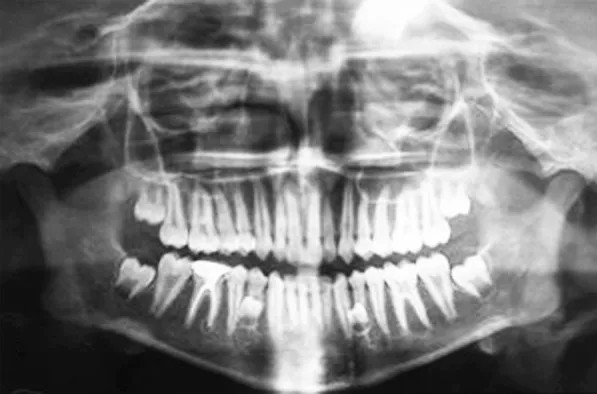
Follow-up orthopantomogram.
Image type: radiology (x_ray)